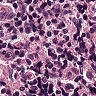
Metastatic tissue present: no